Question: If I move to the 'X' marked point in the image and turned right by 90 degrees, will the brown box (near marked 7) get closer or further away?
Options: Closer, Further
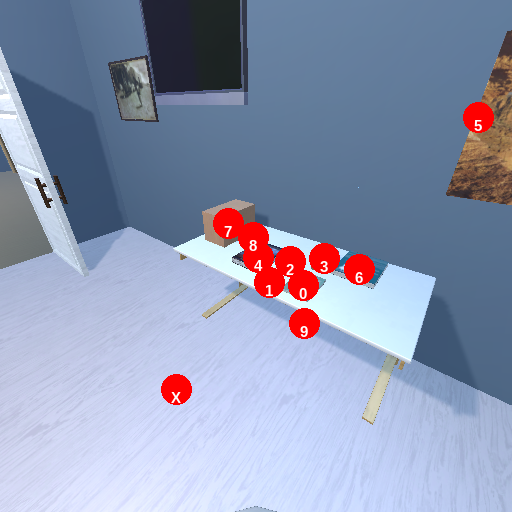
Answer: Closer